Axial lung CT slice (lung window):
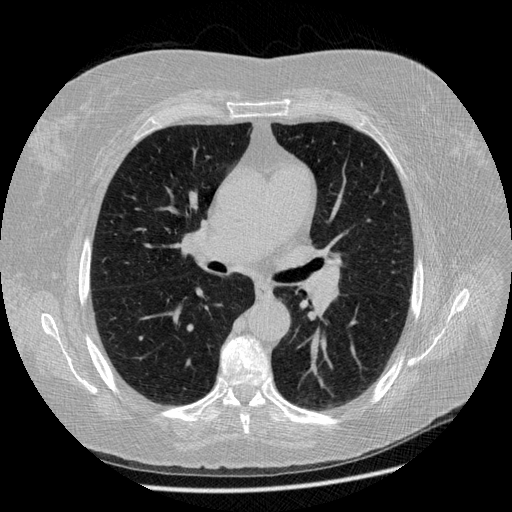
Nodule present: no